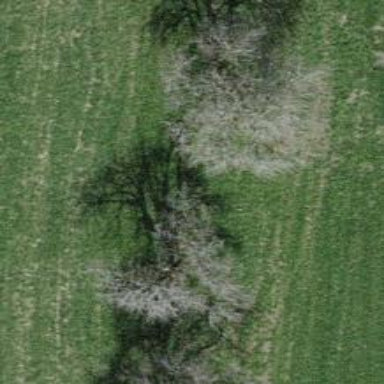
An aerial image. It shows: Single tag "natural: tree."